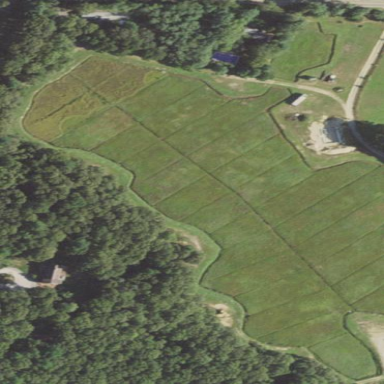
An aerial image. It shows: Farmland with wetland area and cranberries crop growing.